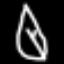
Label: leaf